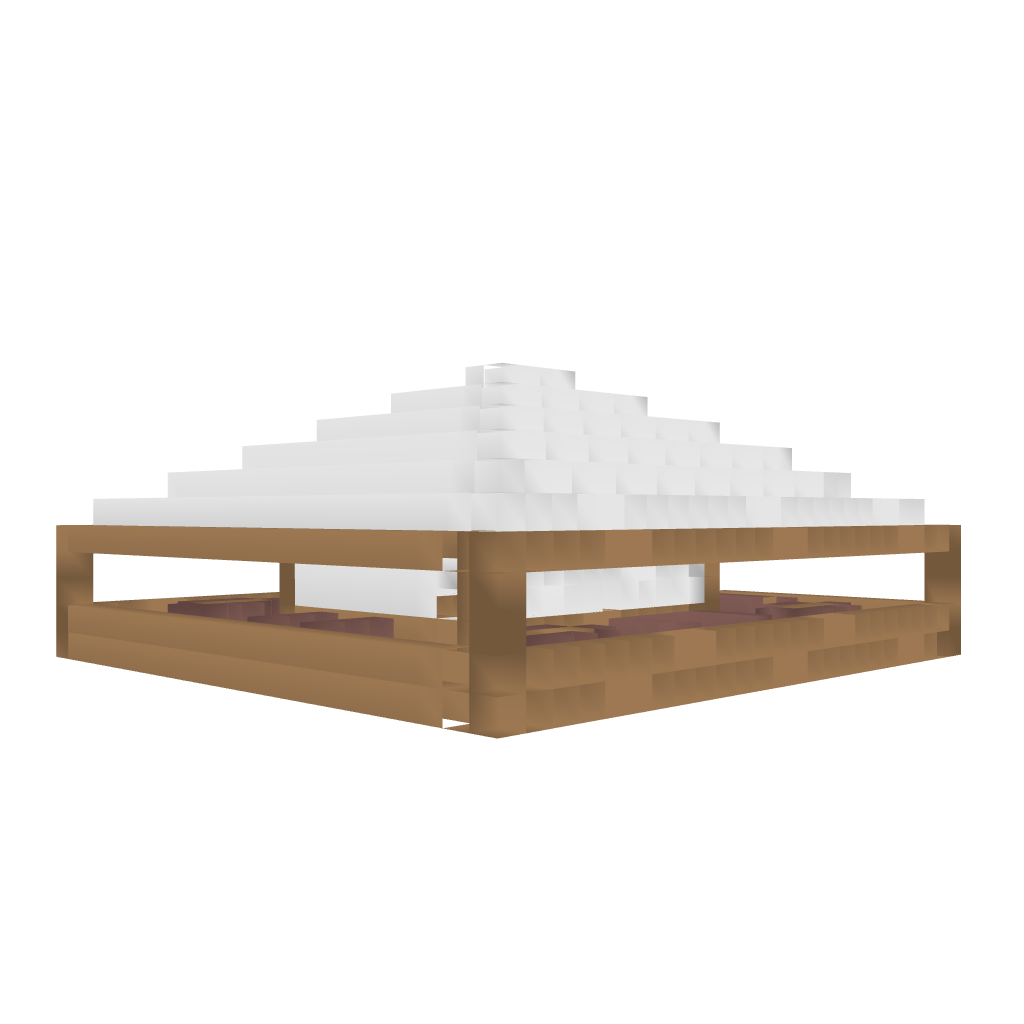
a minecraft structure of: Simple Restaurant good quality